Chest X-ray:
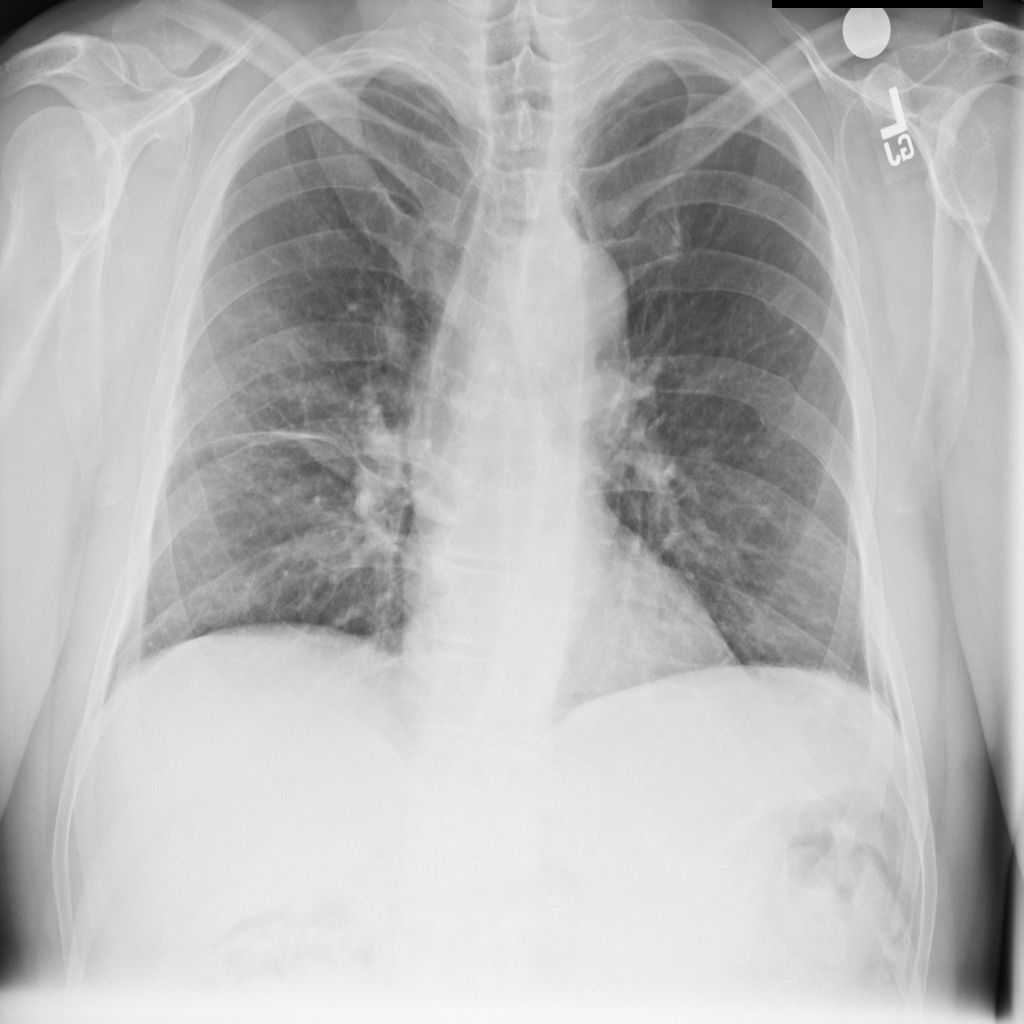
Findings: Consolidation, Pleural Thickening, Fracture
No abnormal finding: no